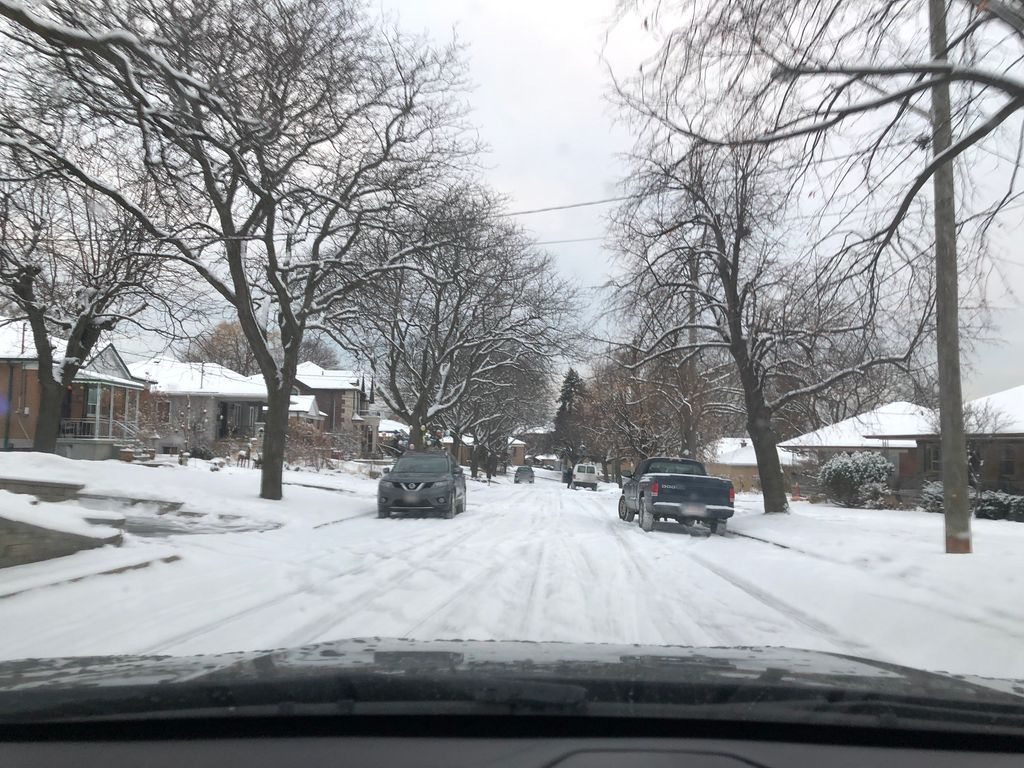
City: toronto